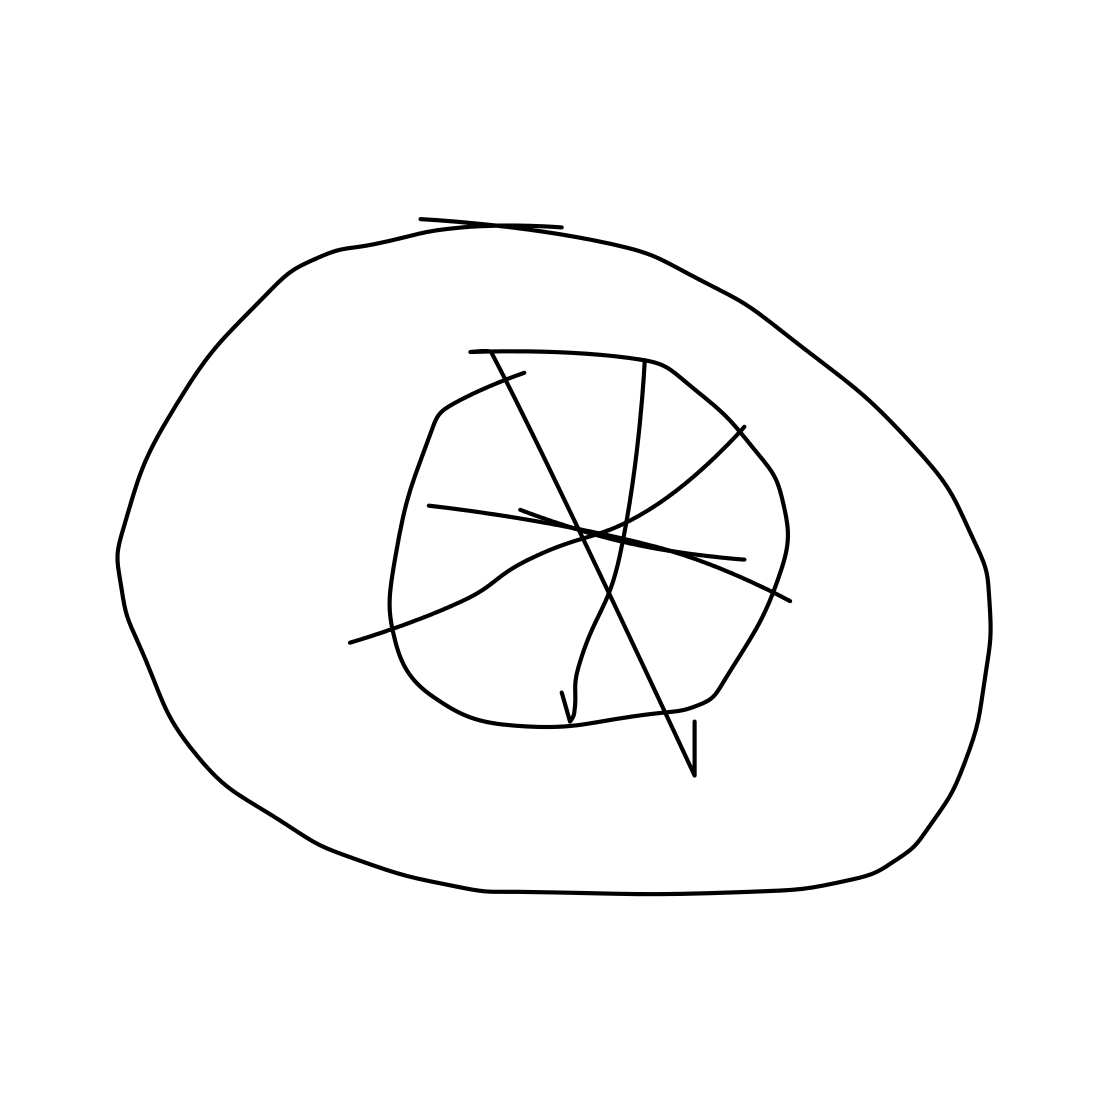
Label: wheel